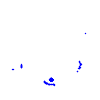
Particle: pion